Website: walmart
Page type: account-selection
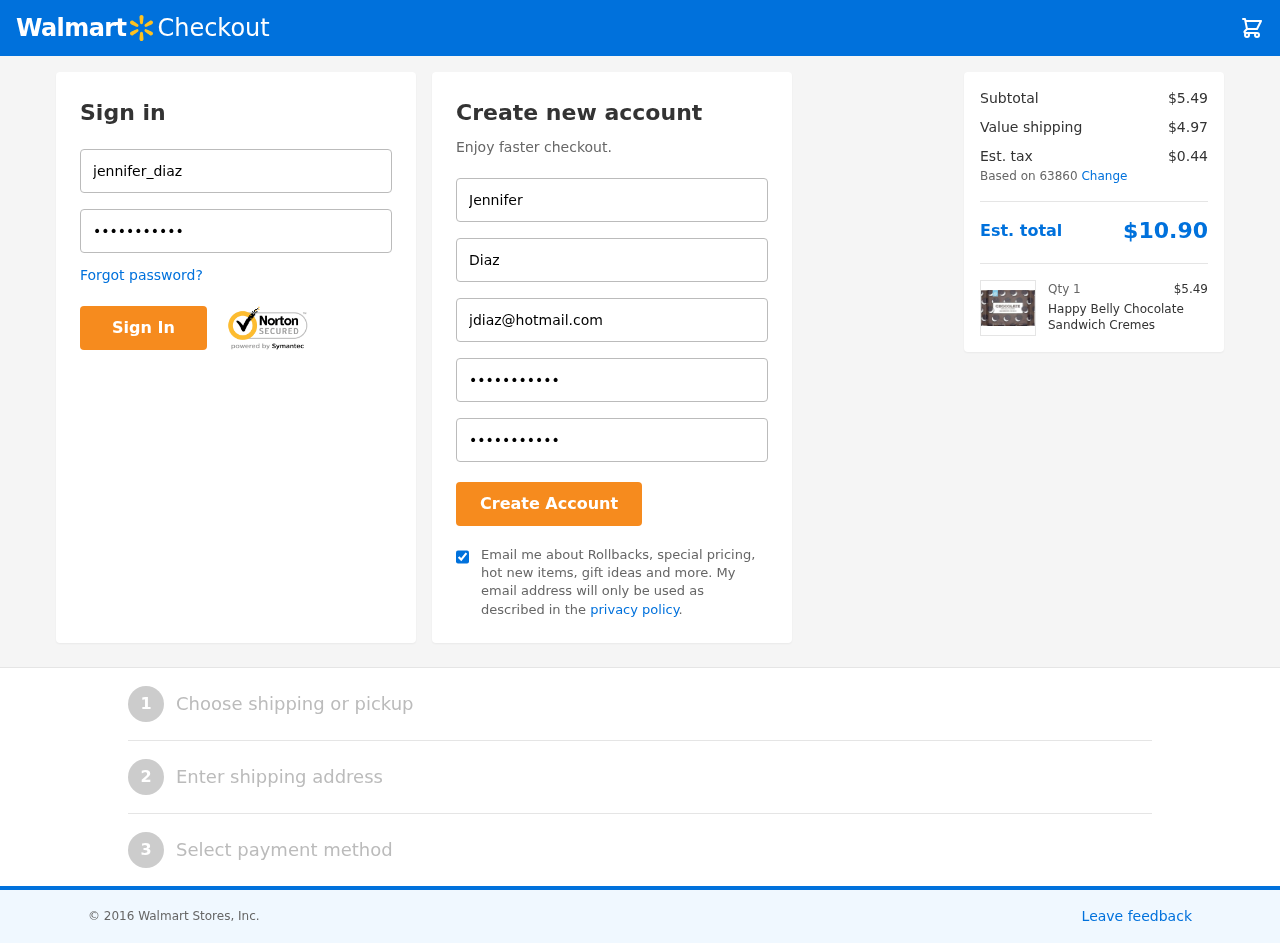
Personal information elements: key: PII_EMAIL
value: jdiaz@hotmail.com
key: PII_FIRSTNAME
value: Jennifer
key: PII_LASTNAME
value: Diaz
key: PII_LOGIN_USERNAME
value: jennifer_diaz
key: PII_POSTCODE
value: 63860
Product elements: key: PRODUCT1_NAME
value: Happy Belly Chocolate Sandwich Cremes
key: PRODUCT1_PRICE
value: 5.49
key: PRODUCT1_QUANTITY
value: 1
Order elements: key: ORDER_SUBTOTAL
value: $5.49
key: ORDER_SHIPPING_COST
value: $4.97
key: ORDER_TAX
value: $0.44
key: ORDER_TOTAL
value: $10.90